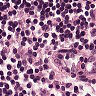
Metastatic tissue present: no